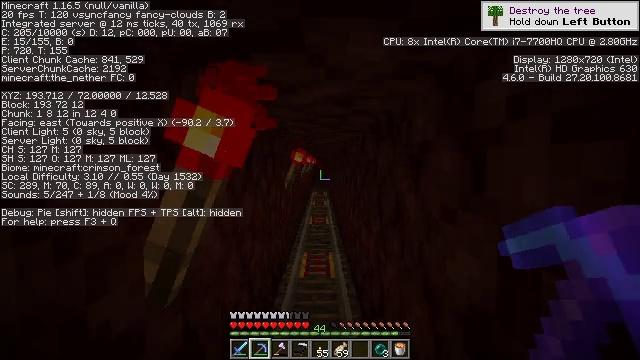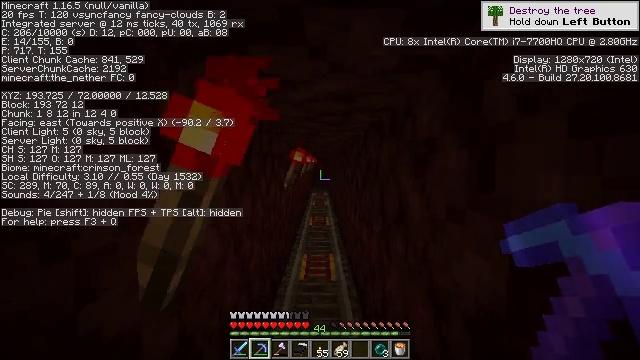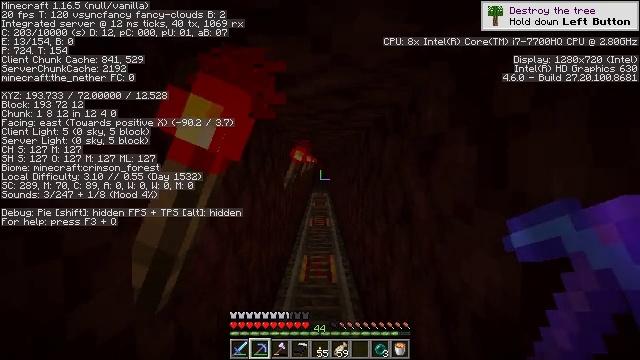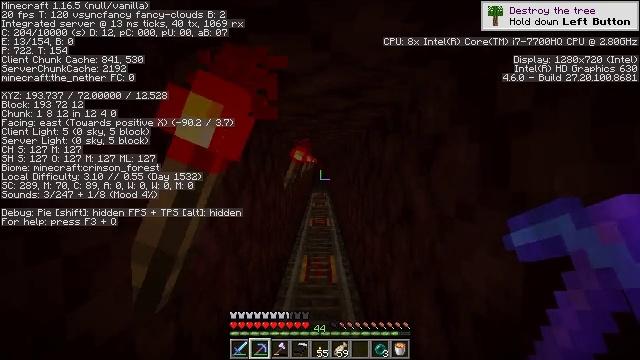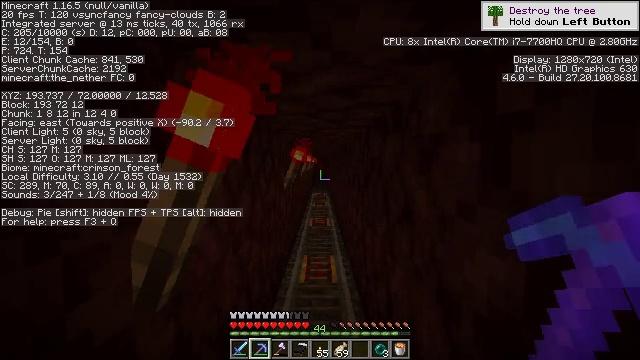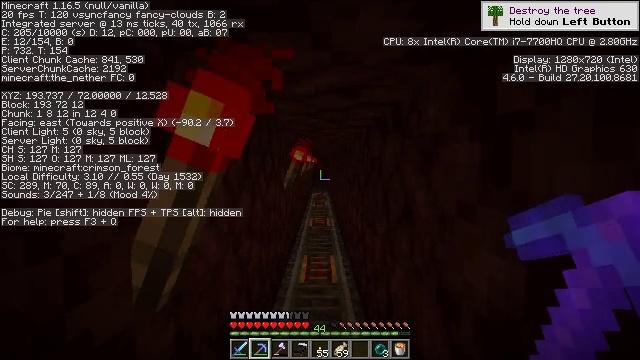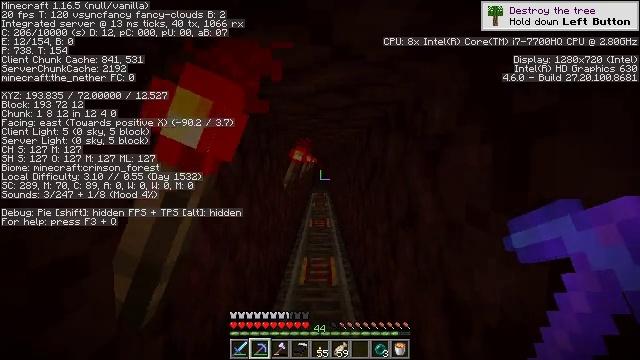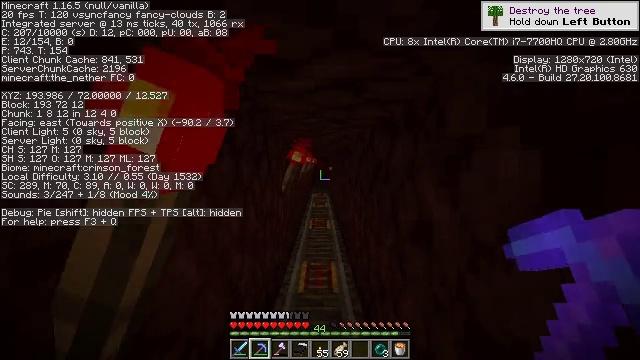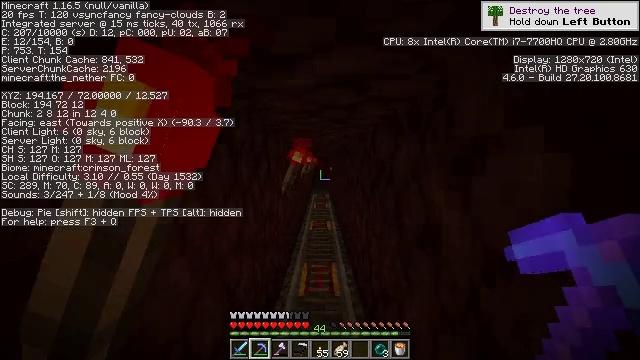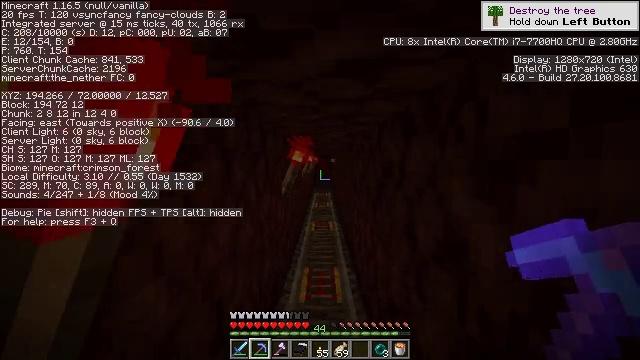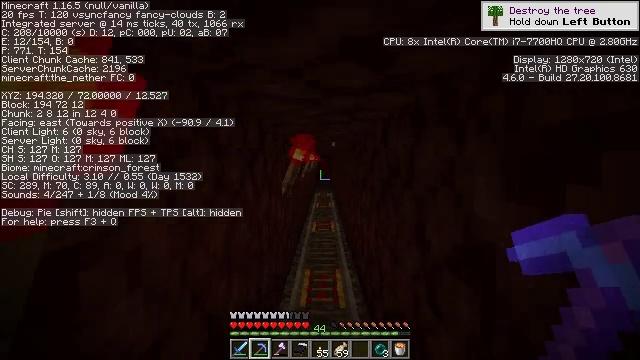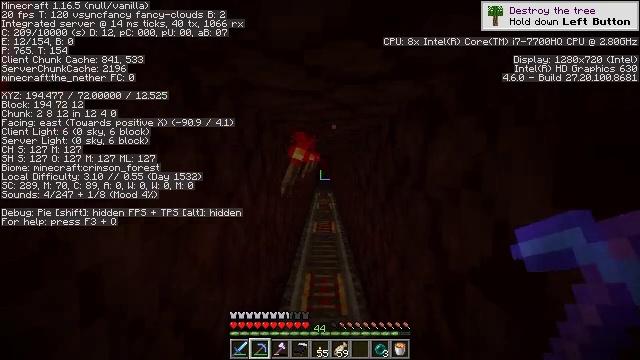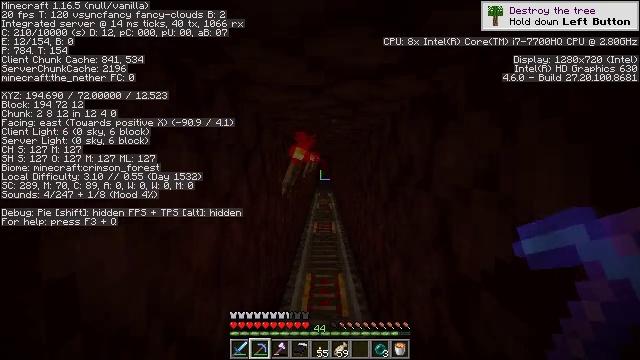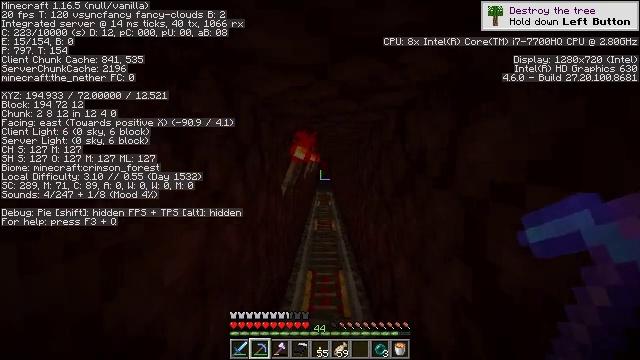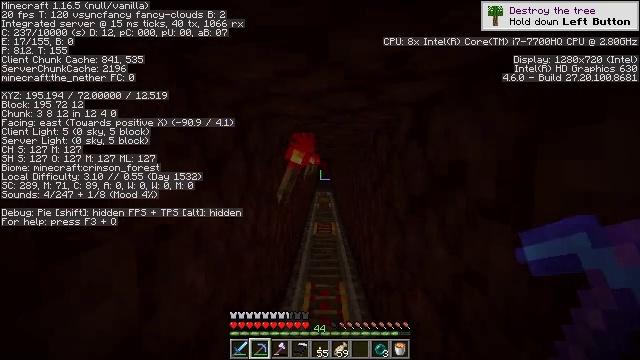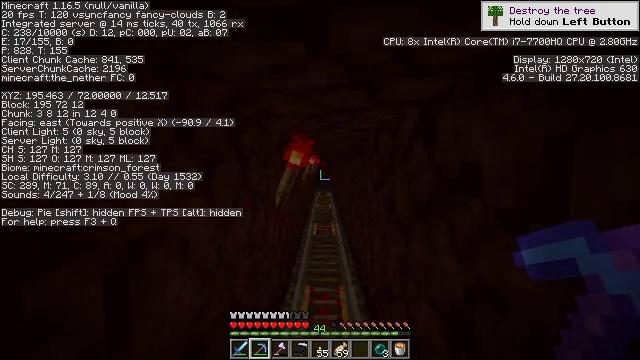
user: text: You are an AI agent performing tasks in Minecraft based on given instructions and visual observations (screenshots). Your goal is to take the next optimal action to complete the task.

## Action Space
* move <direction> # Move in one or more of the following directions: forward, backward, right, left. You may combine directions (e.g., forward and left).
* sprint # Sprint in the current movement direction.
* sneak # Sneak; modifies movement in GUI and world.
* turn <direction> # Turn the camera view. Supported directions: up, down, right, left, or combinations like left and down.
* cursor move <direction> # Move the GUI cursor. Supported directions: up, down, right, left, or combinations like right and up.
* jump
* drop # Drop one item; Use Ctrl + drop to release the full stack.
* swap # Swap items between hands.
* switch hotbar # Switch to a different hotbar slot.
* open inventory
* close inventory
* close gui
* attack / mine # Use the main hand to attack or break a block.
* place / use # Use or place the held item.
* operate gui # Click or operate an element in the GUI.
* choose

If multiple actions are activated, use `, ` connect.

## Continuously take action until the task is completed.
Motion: motion action
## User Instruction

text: Break the redstone wall torch.
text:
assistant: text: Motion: no_op
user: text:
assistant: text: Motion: no_op
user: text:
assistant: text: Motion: no_op
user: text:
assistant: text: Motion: no_op
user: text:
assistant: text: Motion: no_op
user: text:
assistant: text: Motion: move forward
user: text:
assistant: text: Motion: move forward
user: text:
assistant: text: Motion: move forward
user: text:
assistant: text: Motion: no_op
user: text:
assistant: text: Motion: no_op
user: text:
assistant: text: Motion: move forward
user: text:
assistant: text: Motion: move forward
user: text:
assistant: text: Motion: move forward
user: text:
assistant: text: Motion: move forward
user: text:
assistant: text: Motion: move forward
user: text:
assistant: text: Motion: move forward
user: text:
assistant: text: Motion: move forward
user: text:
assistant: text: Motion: move forward
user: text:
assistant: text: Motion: move forward
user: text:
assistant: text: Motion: move forward
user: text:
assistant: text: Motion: move forward
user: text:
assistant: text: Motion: move forward
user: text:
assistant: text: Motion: move forward
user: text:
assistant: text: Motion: move forward
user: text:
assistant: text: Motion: move forward
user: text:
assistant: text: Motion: move forward
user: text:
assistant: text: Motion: move forward
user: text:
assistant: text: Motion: move forward
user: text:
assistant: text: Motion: move forward
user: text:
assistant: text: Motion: move forward